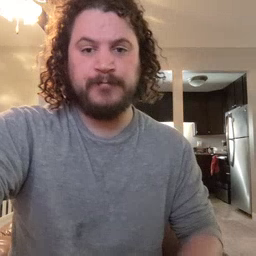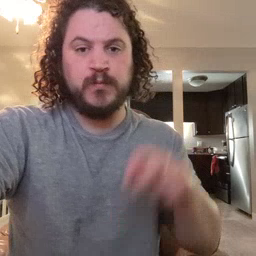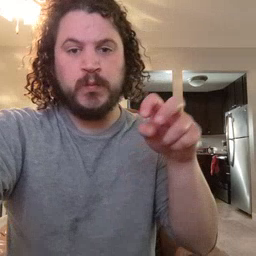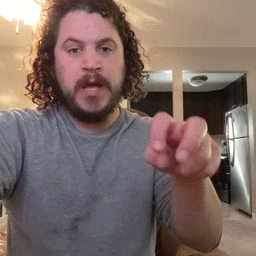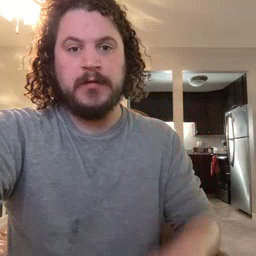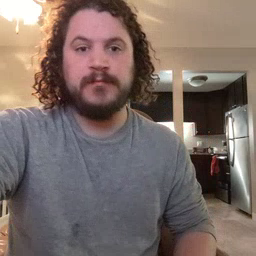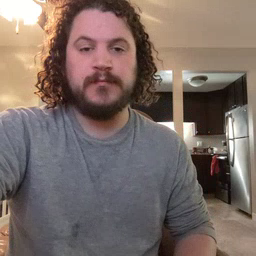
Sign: ride